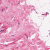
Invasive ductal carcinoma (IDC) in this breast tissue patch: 0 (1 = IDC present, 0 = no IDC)